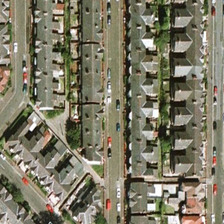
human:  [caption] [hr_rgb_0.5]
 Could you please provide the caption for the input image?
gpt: several rows of buildings are orderly separated by roads with some cars .

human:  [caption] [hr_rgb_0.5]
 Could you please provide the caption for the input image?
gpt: several rows of buildings are orderly separated by roads with some cars .

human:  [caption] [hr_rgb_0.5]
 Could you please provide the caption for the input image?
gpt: several rows of buildings are orderly separated by roads with some cars .

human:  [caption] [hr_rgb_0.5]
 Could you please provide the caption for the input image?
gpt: several rows of buildings are orderly separated by roads with some cars .

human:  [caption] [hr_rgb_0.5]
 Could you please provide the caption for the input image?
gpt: several rows of buildings are orderly separated by roads with some cars .